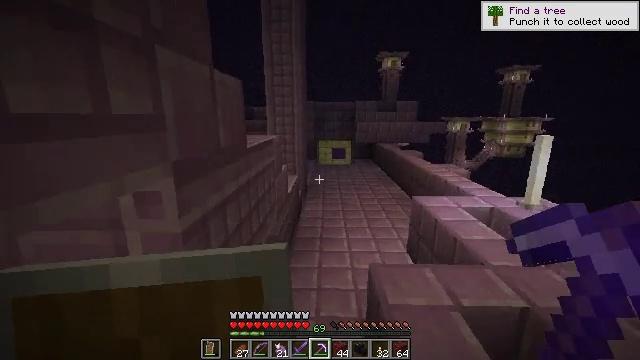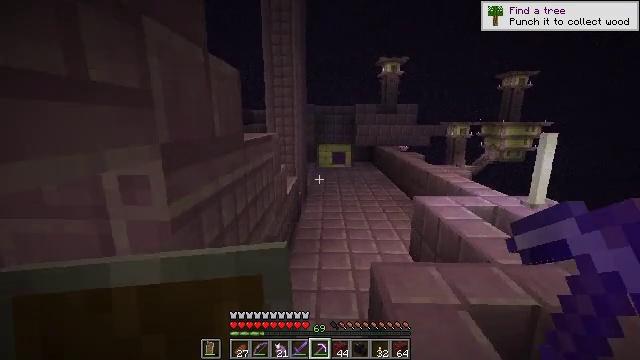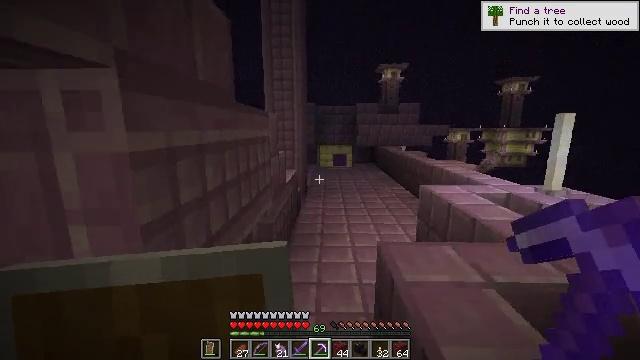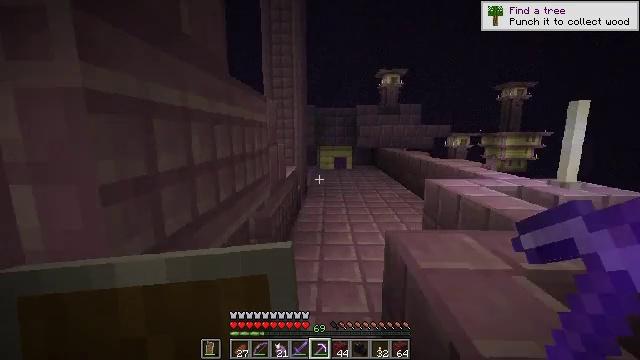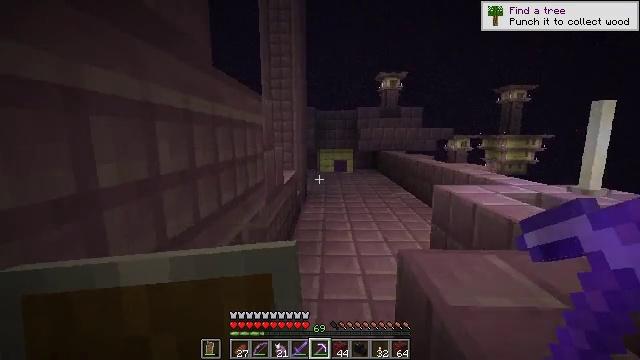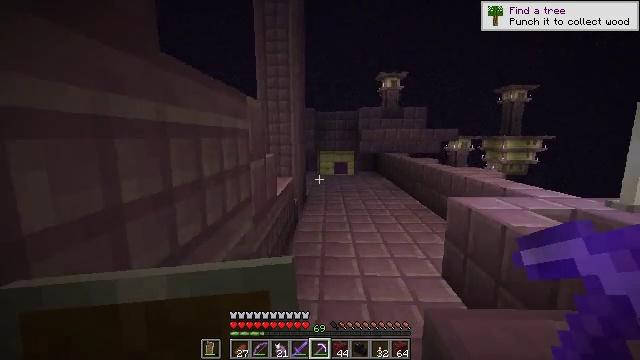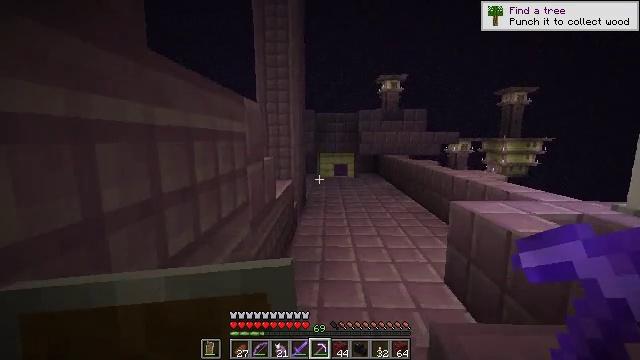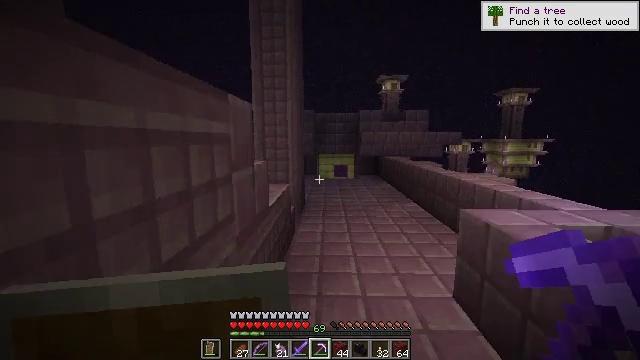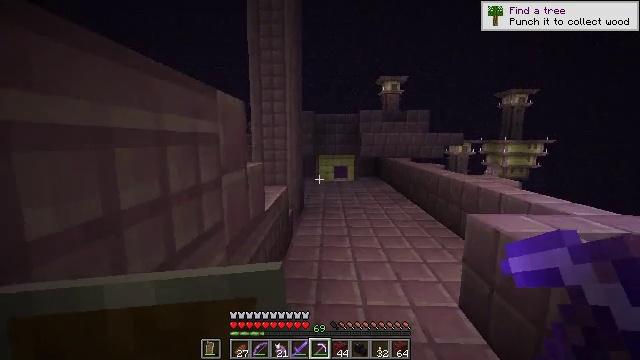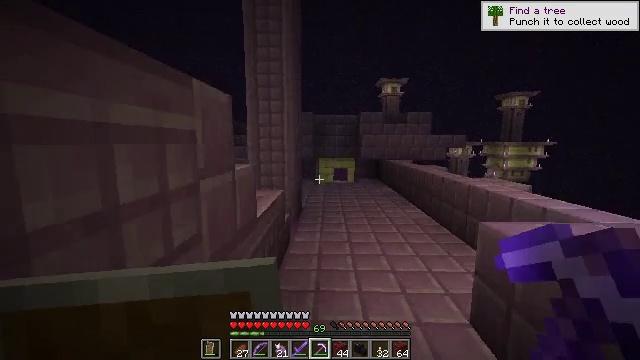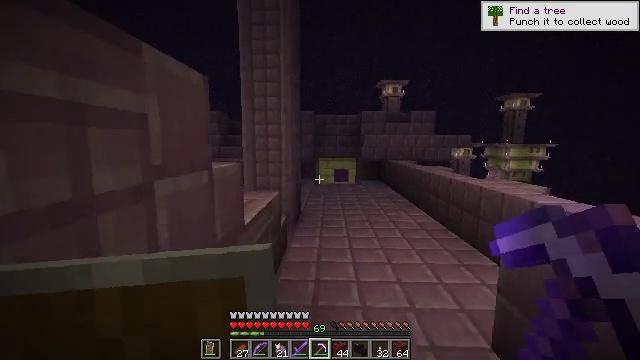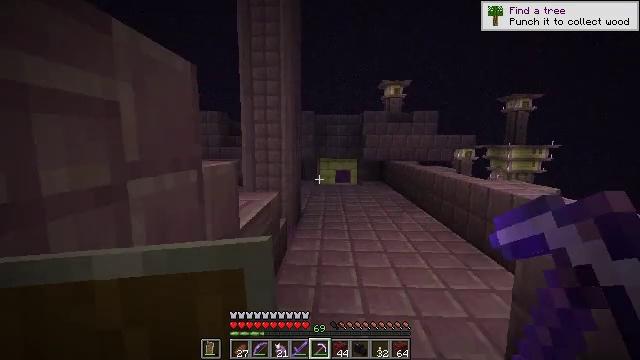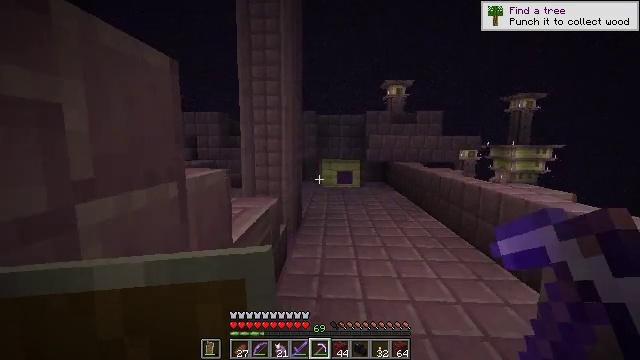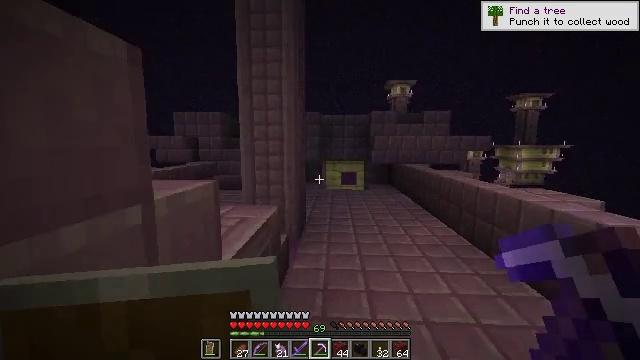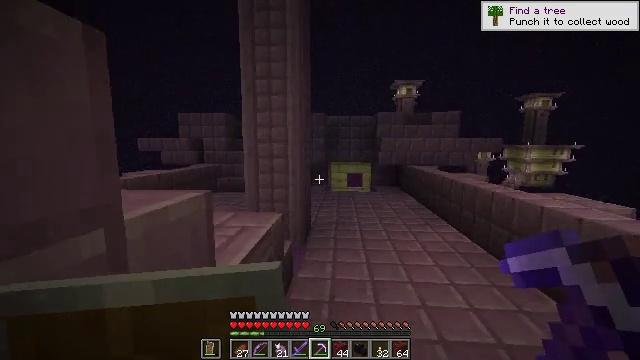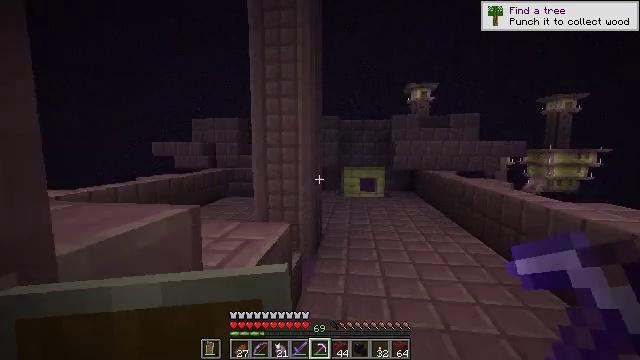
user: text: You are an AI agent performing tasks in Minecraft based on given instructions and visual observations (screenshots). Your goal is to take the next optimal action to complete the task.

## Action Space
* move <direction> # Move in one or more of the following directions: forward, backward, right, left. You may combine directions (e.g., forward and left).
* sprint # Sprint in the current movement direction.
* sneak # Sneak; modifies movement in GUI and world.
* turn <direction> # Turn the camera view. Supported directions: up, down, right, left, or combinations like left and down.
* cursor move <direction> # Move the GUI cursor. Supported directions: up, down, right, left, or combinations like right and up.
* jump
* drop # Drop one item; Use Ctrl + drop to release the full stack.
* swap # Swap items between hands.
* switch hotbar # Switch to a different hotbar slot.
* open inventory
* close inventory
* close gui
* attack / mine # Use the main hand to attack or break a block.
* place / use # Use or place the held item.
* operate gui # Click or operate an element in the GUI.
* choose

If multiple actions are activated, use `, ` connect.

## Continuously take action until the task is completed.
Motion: motion action
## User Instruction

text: Retrieve the ender chest safely.
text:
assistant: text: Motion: move forward, turn up
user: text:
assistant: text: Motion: move forward, turn up
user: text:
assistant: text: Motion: move forward, turn up
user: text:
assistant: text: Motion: move forward
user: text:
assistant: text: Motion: move forward
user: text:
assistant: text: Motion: move forward
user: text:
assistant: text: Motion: move forward
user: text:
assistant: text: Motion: move forward
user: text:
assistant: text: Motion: move forward
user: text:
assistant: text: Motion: move forward
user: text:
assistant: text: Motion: move forward
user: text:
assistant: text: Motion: move forward
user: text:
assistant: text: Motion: move forward
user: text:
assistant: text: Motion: move forward, turn left
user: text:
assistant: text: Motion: move forward and move right, turn left
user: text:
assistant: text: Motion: move forward and move right, turn left
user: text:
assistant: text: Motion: move forward and move right, turn left and up
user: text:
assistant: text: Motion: move forward and move right, turn left and up
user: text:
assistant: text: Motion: move forward and move right, turn left and up
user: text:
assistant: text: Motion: move forward and move right, turn left and up
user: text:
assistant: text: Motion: move forward and move right, turn left and up
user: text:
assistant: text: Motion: move forward and move right, turn left and up
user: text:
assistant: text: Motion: move forward and move right, turn up
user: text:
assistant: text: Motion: move forward and move right
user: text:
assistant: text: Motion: move forward and move right
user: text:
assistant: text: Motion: move forward and move right
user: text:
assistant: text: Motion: move forward and move right
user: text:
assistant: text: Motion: move forward and move right, turn left and down
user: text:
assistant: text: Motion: move forward and move right, turn left and down
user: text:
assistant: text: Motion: move forward and move right, turn left and down